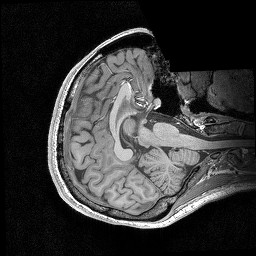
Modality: T1w
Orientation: axial